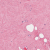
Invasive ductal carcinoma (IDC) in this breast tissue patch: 0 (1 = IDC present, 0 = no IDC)